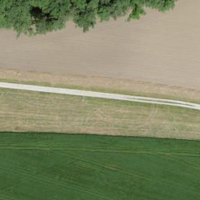
EUNIS habitat code: 52
Species observed at this site:
Eristalis tenax